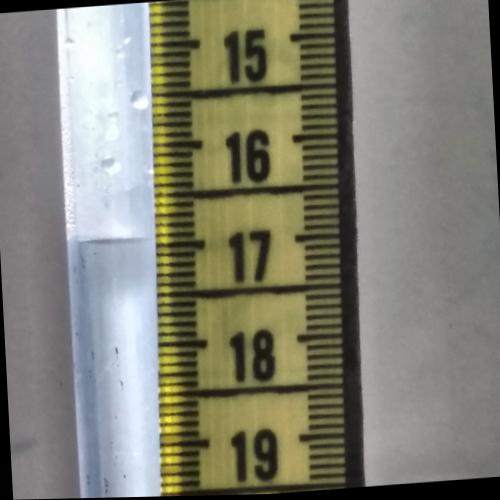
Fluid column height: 16.9 cm